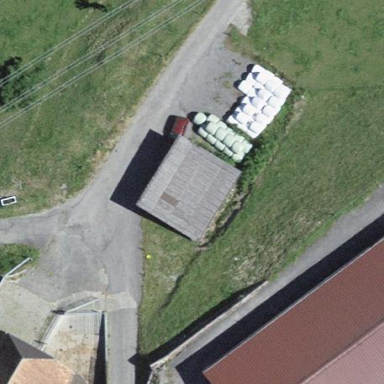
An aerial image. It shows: Garage building.